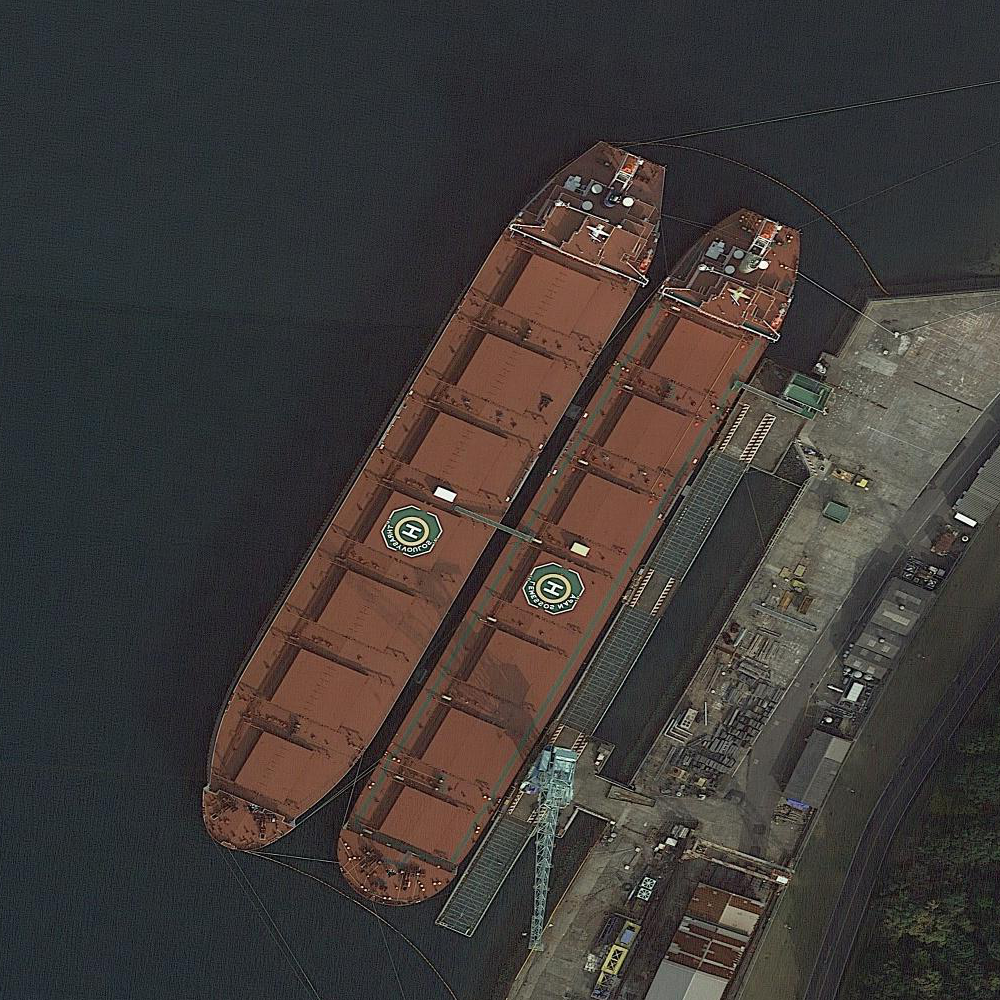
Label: civil